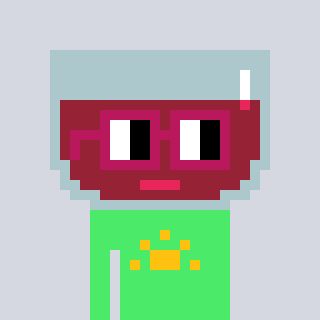
a pixel art character with square dark red glasses, a wine-shaped head and a teal-colored body on a cool background